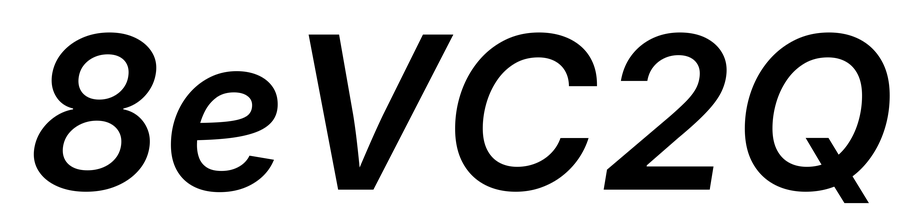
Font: Inter-Italic_SemiBold_Italic